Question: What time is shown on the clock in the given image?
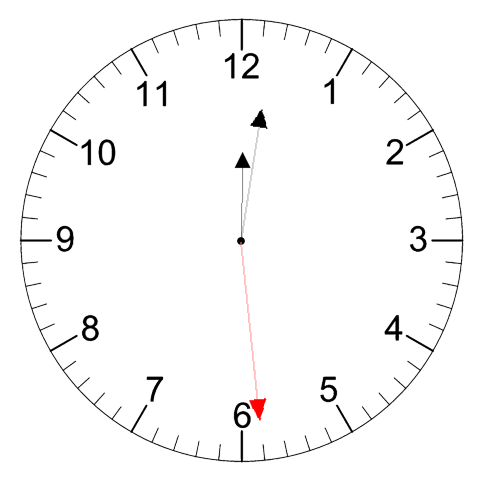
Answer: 12:01:29